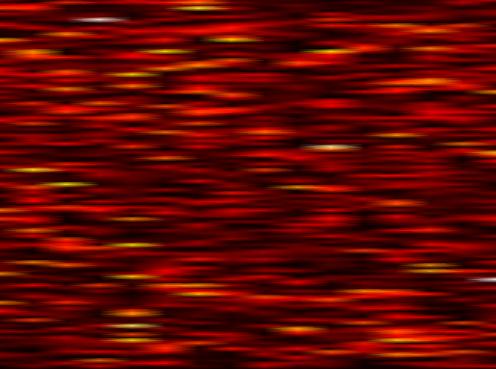
Label: FBMC